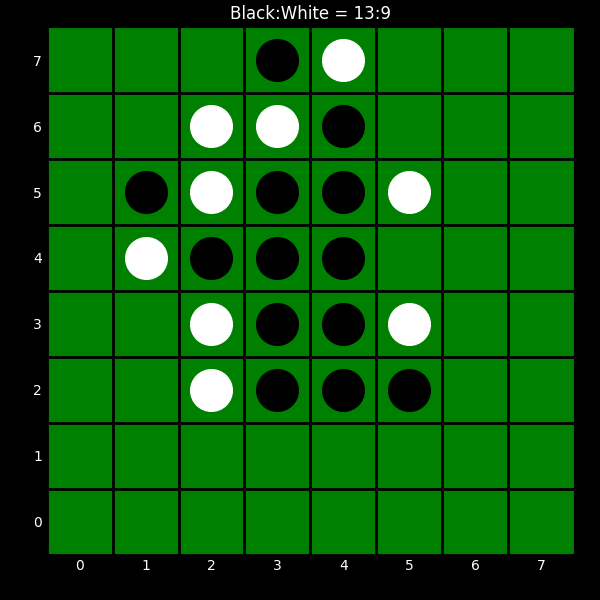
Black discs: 13
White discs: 9